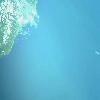
Label: water